Brain MRI, t1w sequence, axial 2D slice.
Patient: age 35, sex M, weight 95 kg, height 1.95 m
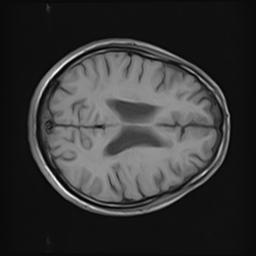